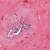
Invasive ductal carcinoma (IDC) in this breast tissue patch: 0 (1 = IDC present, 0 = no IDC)